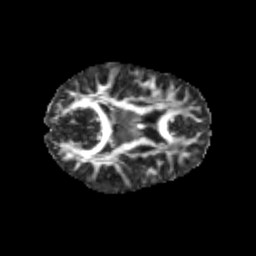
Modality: FA
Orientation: axial
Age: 9
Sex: female
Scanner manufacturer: siemens
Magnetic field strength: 3 T
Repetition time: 3.8 s
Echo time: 0.07 s